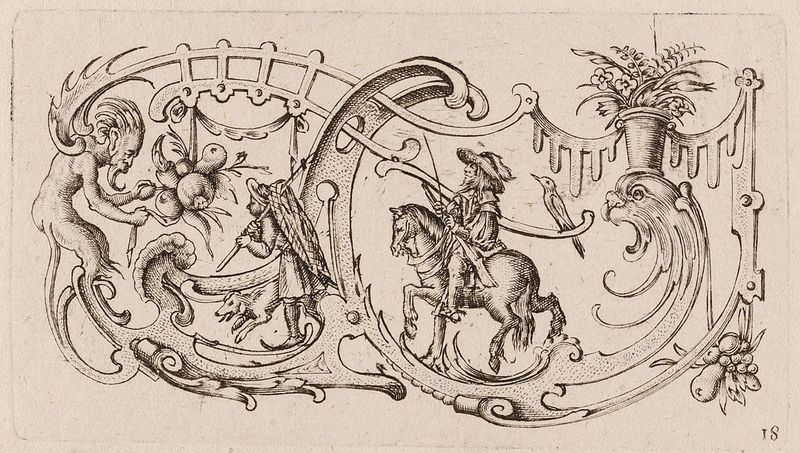
Titel: Groteske aus der Folge 'Neües Groteschgen-Büchlein'
Künstler: Johann Smisek
Standort: Hamburg
Institution: Museum für Kunst und Gewerbe Hamburg
Schlagwörter: pferd, reiter, reiten, papier, grafik, graphik, ornamente, fotografie, photographie, druckgraphik, druckgrafik, radierung, jagd, girlanden, jagen, groteske, gerippt, reiterbildnis, fruchtgirlande, reproduktionen, blumengewinde, druckerzeugnisse, schweifwerk, ornamentstich, vorlageblätter